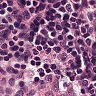
Metastatic tissue present: no